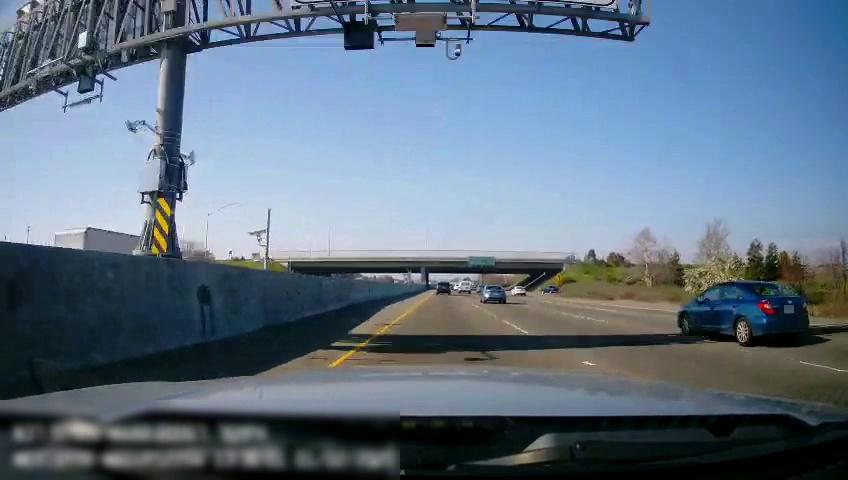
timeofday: Day
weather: Sunny
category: Drivable Space
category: Vehicles | Car
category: Vehicles | SUV
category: Vehicles | Car
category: Vehicles | Car
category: Vehicles | Car
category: Vehicles | Van
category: Lanes | Current Lane
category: Lanes | Current Lane
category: Lanes | Alternate Lane
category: Lanes | Alternate Lane
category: Lanes | Opposite Lane
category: Traffic | Signs
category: Traffic | Signs